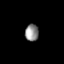
Tissue: prostate
Cell type: T cells
Senescence score: 0.7374
Nuclear area (px): 226
Mean DAPI intensity: 141.54